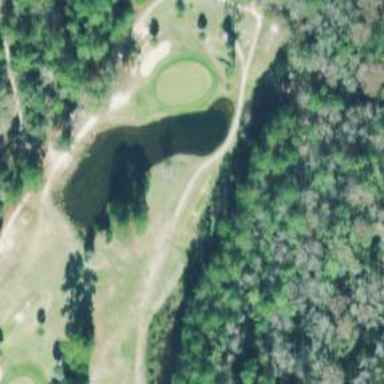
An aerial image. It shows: Picturesque scene of golf course with lateral water hazard.